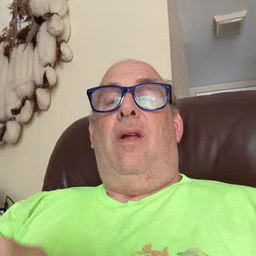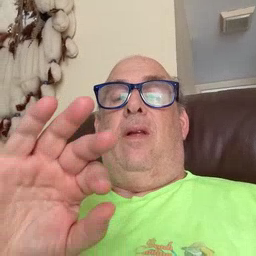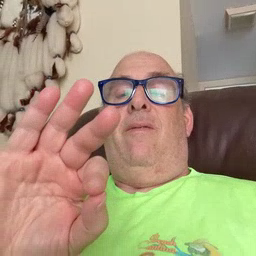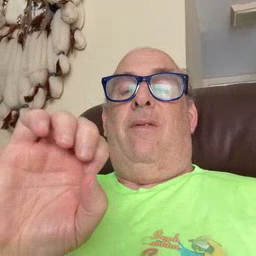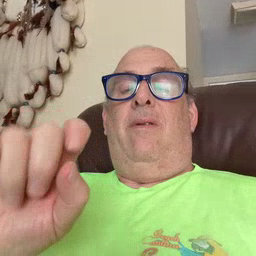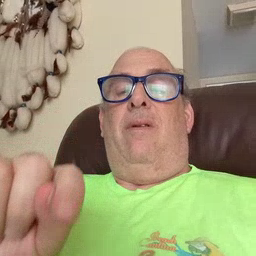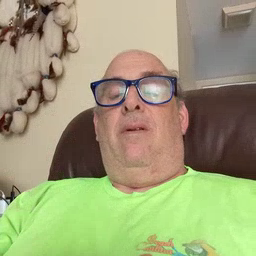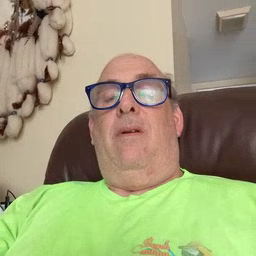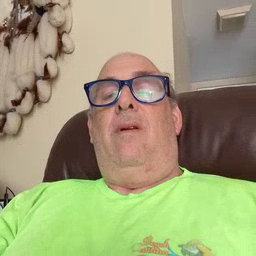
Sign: feet